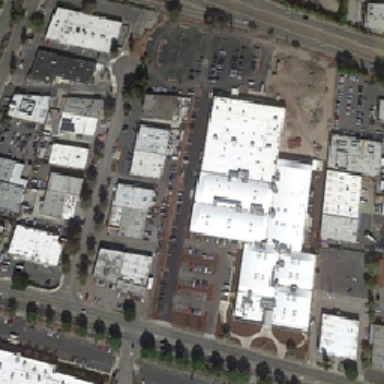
A white and grey roof building with parked cars is divided into blocks by way along the trees .